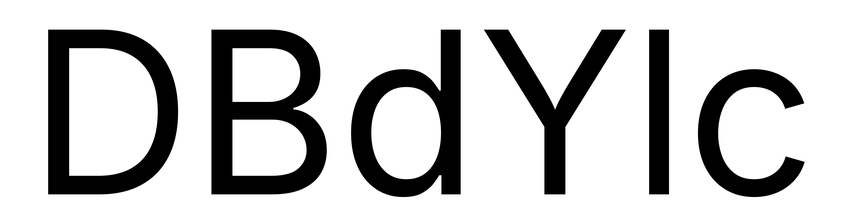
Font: Inter_Regular